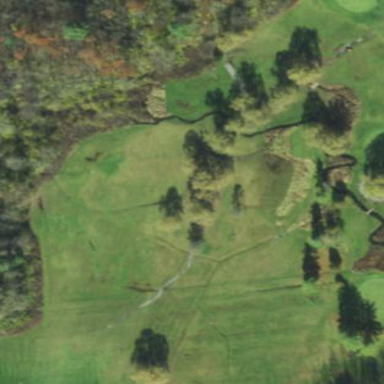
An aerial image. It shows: Scenic golf fairway.